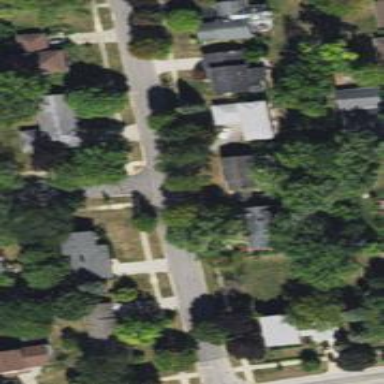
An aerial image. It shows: Residential road with asphalt surface and separate sidewalk.